Question: is there any possibility to change the properties of the last view in the layout to change its size to fit to the bottom of the whole screen (in any screen density).
Here is a sample image of my layout:

The layout contains a ScrollView with a LinearLayout as only child. The last item in this LinearLayout is a TableView with a grey gradient as background.
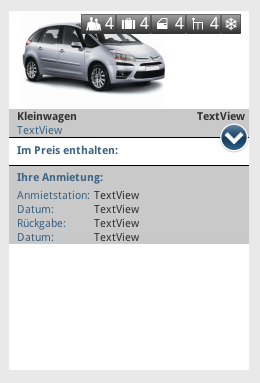
Answer: You can try setting 'layout_height' of your items to '"fill_parent"' and change their sizes via changing 'layout_weight' property, that should work.